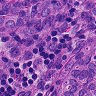
Metastatic tissue present: yes